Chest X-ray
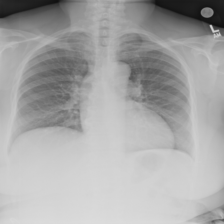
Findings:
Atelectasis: negative
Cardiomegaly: negative
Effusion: negative
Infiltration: negative
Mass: negative
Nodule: negative
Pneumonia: negative
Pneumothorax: negative
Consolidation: negative
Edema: negative
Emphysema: negative
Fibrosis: negative
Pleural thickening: negative
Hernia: negative